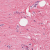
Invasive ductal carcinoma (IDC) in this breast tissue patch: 0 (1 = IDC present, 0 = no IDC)